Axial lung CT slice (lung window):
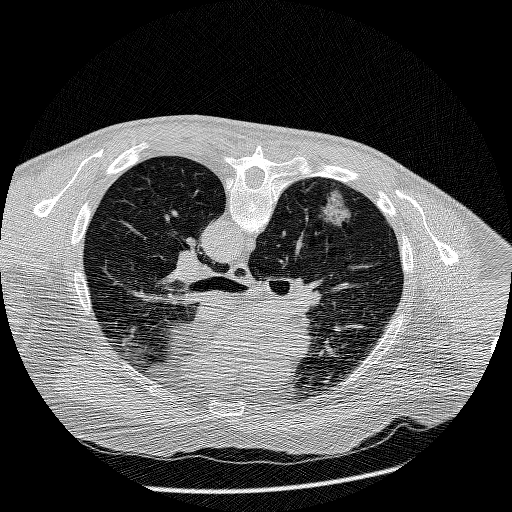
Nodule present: yes
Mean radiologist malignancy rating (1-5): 4.75